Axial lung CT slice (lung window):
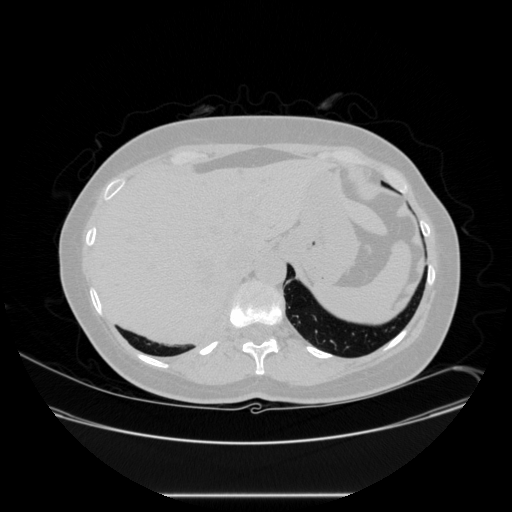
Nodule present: no